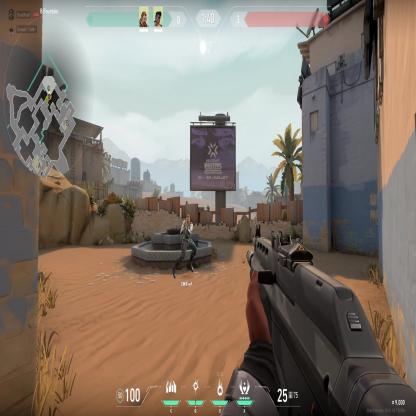
Label: teammate